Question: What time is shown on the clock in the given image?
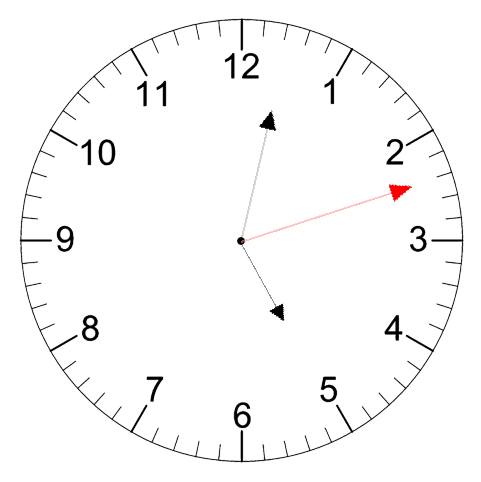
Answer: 05:02:12